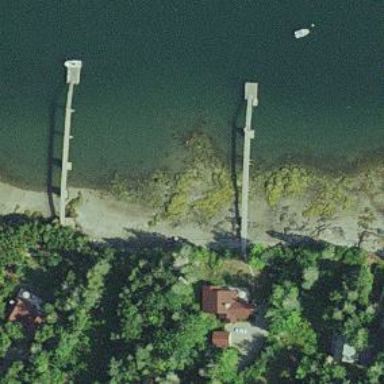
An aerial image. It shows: Man-made pier.